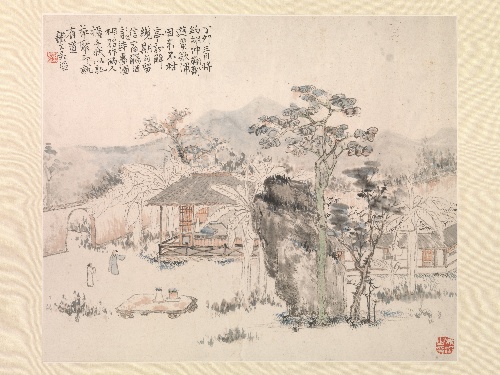
Title: 清　吳滔　園林圖　冊頁|Garden scene
Artist: Wu Tao
Artist bio: Chinese, 1840–1895
Date: ｄａｔｅｄ 1867
Object type: Album leaf
Classification: Paintings
Medium: Album leaf; ink and color on paper
Culture: China
Period: Qing dynasty (1644–1911)
Dimensions: Image: 13 × 11 in. (33 × 27.9 cm)
Sheet: 20 15/16 × 20 15/16 in. (53.2 × 53.2 cm)
Department: Asian Art
Credit line: Gift of Carin and Michael Cunningham, in memory of Harrie A. Vanderstappen, 2017
Accession year: 2017
Repository: Metropolitan Museum of Art, New York, NY